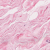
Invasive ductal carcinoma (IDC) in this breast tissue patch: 0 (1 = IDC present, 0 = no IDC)